Question: Hi i have a query that appears to be pulling in 'Not Set' twice:

Now after a few checks i know it is because the currentstage column has NULLS and the string 'Not Set'stored in the table. So below yields 3 strings of 'Not set' and 195 NULLS forced to 'Not Set'.
But what i actually want to see is 198 x 'Not Sets' in my #TempCircCount. How can this be done please?
My Failing code is here:
'''
IF OBJECT_ID('tempdb..#TempCircCount') is not null
DROP TABLE #TempCircCount
SELECT
ISNULL(cirRep.CurrentStage, 'Not Set') AS CurrentStage,
COUNT(ISNULL(cirRep.CurrentStage, 'Not Set')) AS Circuits
INTO #TempCircCount
FROM
[QuoteBase].[dbo].[CircuitReports] cirRep
RIGHT JOIN
Quotebase.dbo.Circuits cir ON cir.[PW Number] = CirRep.[PWNumber]
WHERE
Cir.Status='New Circuit Order'
GROUP BY CurrentStage
ORDER BY CurrentStage
SELECT
ISNULL(CurrentStage, 'Not Set') AS [CurrentStage],
Circuits AS Circuits
FROM #TempCircCount
GROUP BY CurrentStage, Circuits
ORDER BY CurrentStage
'''
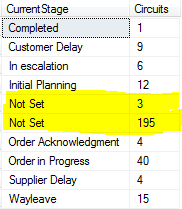
Answer: I believe simply changing
'''
GROUP BY CurrentStage
'''
to
'''
GROUP BY ISNULL(cirRep.CurrentStage, 'Not Set')
'''
would work.
The 'GROUP BY' uses 'CurrentStage' from one of your table fields (i.e. 'cirRep.CurrentStage') instead of the field in the select. SQL server disallows grouping by a field in the select.
I also recommend using the same names for your output fields as already existing fields for exactly this reason.